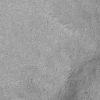
Atmospheric dust classification: not_dusty